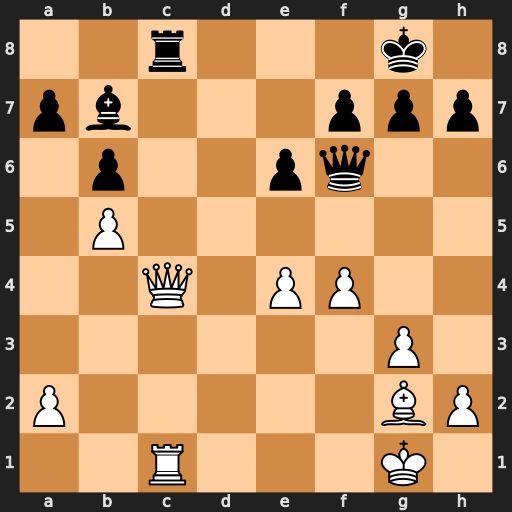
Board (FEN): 2r3k1/pb3ppp/1p2pq2/1P6/2Q1PP2/6P1/P5BP/2R3K1
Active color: w
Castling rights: -
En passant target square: -
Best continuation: Qxc8+ Bxc8 Rxc8+ Qd8 Rxd8#